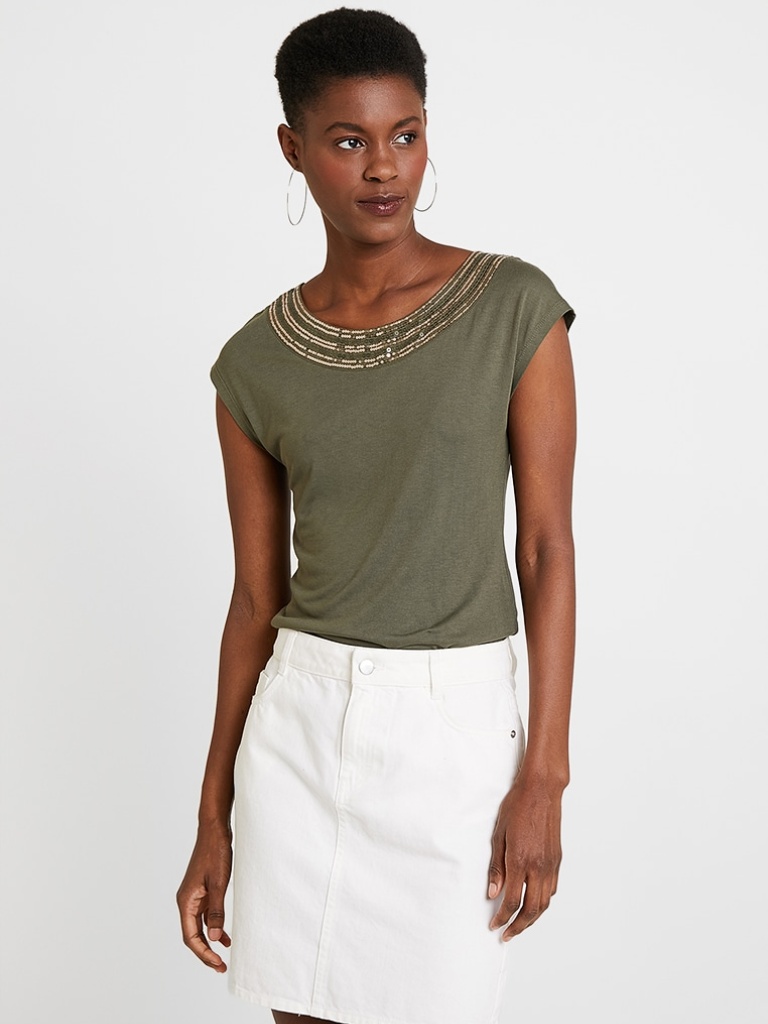
cotton tight sleeveless hip length Fully Tucked in scoop t-shirt